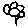
Label: flower